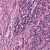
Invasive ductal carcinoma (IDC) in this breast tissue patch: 1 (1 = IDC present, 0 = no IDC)